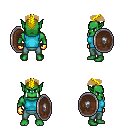
a pixel art fantasy rpg character, male body template, orc, green skin, teal sleeveless shirt, teal pants, blonde short mohawk hairstyle, gold gloves, shield, four views (front, back, left, right), 2x2 character sprite sheet, small pixel art, hard edges, no anti-aliasing